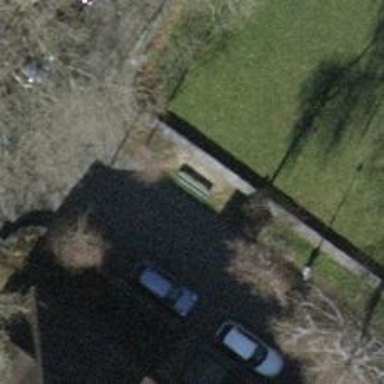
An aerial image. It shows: Bench for seating.